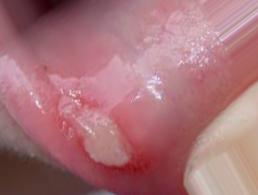
Condition: Mouth Ulcer